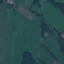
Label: Pasture